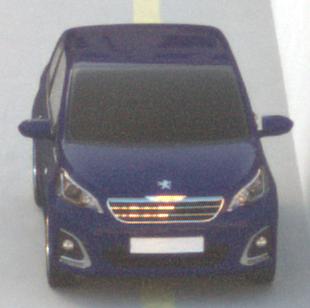
Make: Peugeot
Model: 108 1.0 VTi 68
Detailed model: 108
Model produced from: 2015/03
Model produced until: 2016/10
Doors: 3
Color: blue
Road condition: dry road
Daytime: sunrise or sunset
Contrast: low contrast